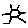
Label: sun